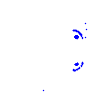
Particle: pion